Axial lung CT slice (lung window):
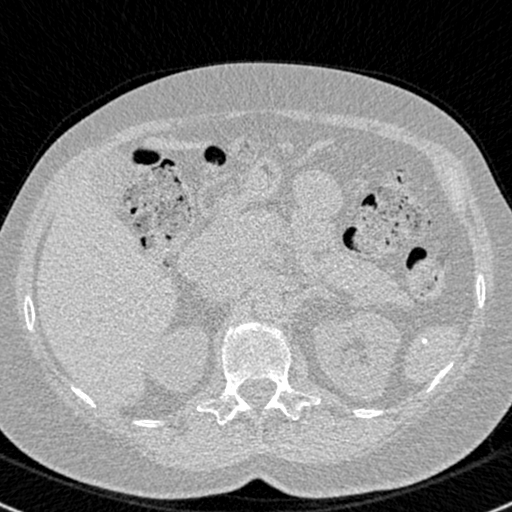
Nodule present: no